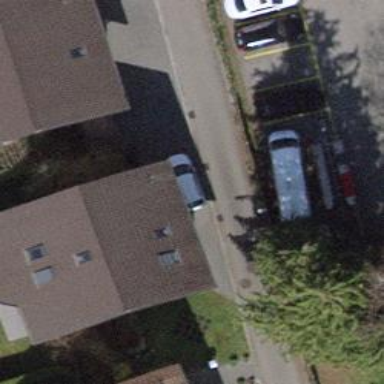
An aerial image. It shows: Living street.